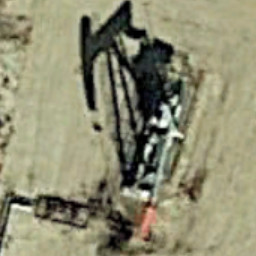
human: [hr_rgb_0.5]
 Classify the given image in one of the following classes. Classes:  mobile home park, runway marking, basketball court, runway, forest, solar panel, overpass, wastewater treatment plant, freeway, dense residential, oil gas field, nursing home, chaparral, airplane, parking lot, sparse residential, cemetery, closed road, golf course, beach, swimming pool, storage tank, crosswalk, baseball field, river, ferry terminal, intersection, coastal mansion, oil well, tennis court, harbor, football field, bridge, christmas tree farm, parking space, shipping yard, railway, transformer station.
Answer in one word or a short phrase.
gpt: oil well